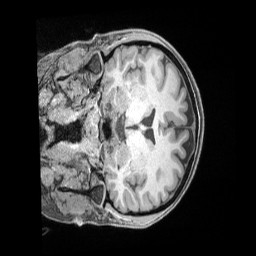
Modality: T1w
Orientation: coronal
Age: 33
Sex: female
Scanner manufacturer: siemens
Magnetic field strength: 3 T
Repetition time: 2 s
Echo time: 0.00211 s